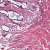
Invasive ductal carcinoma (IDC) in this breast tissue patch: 1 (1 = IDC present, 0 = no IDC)